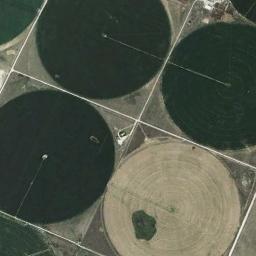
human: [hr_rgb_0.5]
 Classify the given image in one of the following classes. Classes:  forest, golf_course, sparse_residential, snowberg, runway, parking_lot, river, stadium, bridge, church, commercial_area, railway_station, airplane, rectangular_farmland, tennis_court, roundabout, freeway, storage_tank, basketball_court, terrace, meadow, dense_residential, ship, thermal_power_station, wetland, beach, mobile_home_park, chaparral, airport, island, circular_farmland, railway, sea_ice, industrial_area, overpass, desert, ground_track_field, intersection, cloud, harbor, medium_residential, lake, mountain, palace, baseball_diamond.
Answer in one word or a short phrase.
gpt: circular_farmland